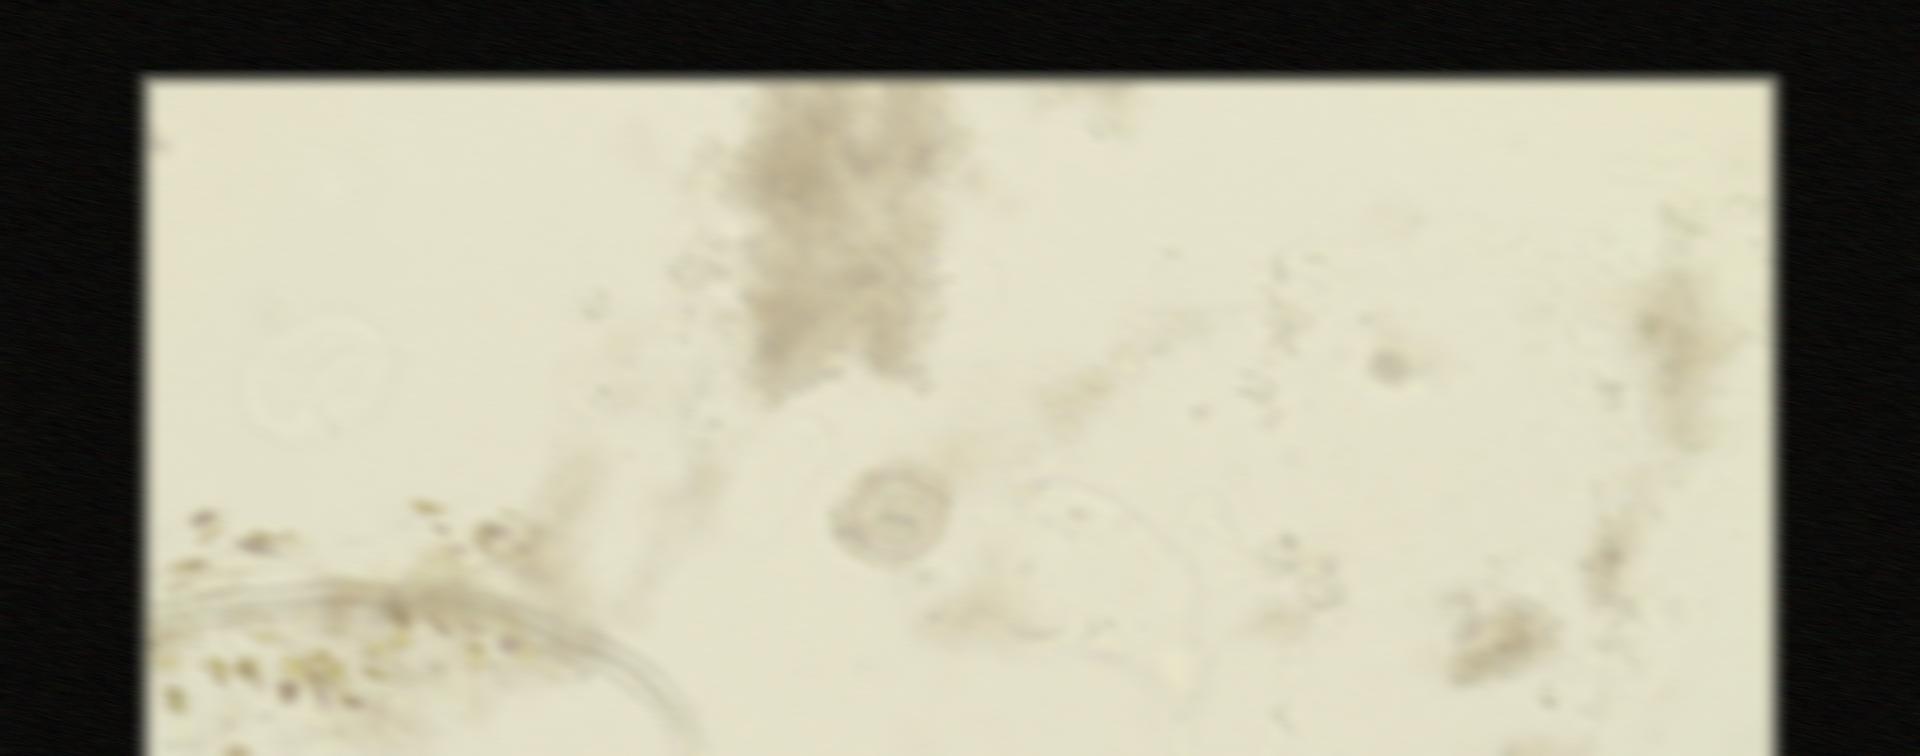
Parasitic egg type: Hymenolepis nana